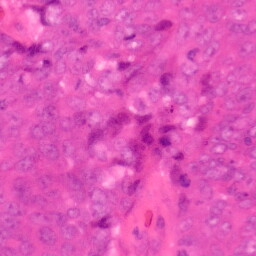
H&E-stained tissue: Colon